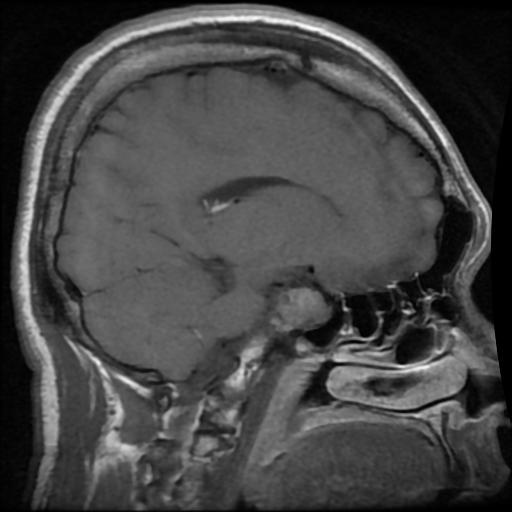
Label: pituitary